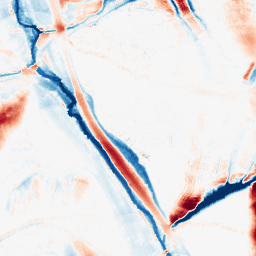
Category: morphological
Decomposition family: morphological_ellipse
Decomposition parameters: operation: average
width: 20
height: 50
Upsampling method: lanczos
Upsampling parameters: scale: 2
Upsampling scale: 2